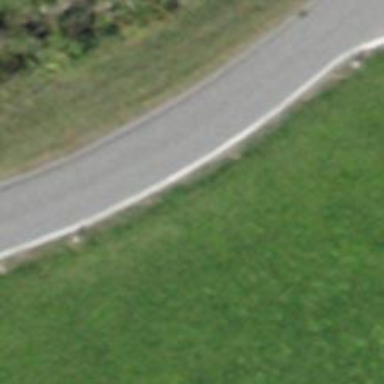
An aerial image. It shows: Unclassified road with asphalt surface.